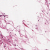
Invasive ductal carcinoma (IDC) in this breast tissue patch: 0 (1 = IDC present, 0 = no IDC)